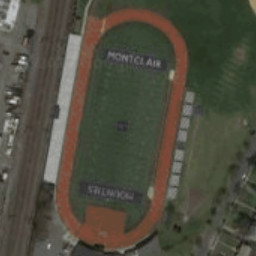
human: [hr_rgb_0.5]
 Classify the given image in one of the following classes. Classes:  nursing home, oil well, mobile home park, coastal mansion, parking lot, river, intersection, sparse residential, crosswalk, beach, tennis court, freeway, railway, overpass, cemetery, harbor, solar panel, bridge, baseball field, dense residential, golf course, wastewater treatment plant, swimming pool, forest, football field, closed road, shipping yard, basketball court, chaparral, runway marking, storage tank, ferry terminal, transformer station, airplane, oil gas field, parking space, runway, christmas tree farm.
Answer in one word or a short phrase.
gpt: football field